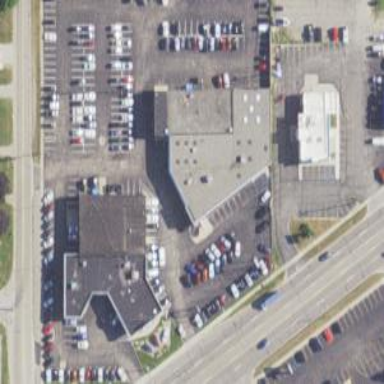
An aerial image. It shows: Building housing car shop.